Question: I am writing a voxel engine and at the moment
I am working on the Chunk-Rendering-System but I have a problem.
It seems that the textures were repeated on the quads.

There is this green line at the bottom of the grass blocks and I don't know why.
This is the OpenGL-Render-Code:
'''
Texture texture = TextureManager.getTexture(block.getTextureNameForSide(Direction.UP));
texture.bind();
GL11.glBegin(GL11.GL_QUADS);
GL11.glTexCoord2d(0, 0); GL11.glVertex3f(0, 1, 0);
GL11.glTexCoord2d(1, 0); GL11.glVertex3f(0, 1, 1);
GL11.glTexCoord2d(1, 1); GL11.glVertex3f(1, 1, 1);
GL11.glTexCoord2d(0, 1); GL11.glVertex3f(1, 1, 0);
GL11.glEnd();
'''
And here is the OpenGL-Setup:
'''
GL11.glEnable(GL11.GL_TEXTURE_2D);
GL11.glShadeModel(GL11.GL_SMOOTH);
GL11.glClearColor(0.1F, 0.4F, 0.6F, 0F);
GL11.glClearDepth(1F);
GL11.glEnable(GL11.GL_DEPTH_TEST);
GL11.glDepthFunc(GL11.GL_LEQUAL);
GL11.glHint(GL11.GL_PERSPECTIVE_CORRECTION_HINT, GL11.GL_NICEST);
GL11.glCullFace(GL11.GL_BACK);
GL11.glEnable(GL11.GL_CULL_FACE);
'''
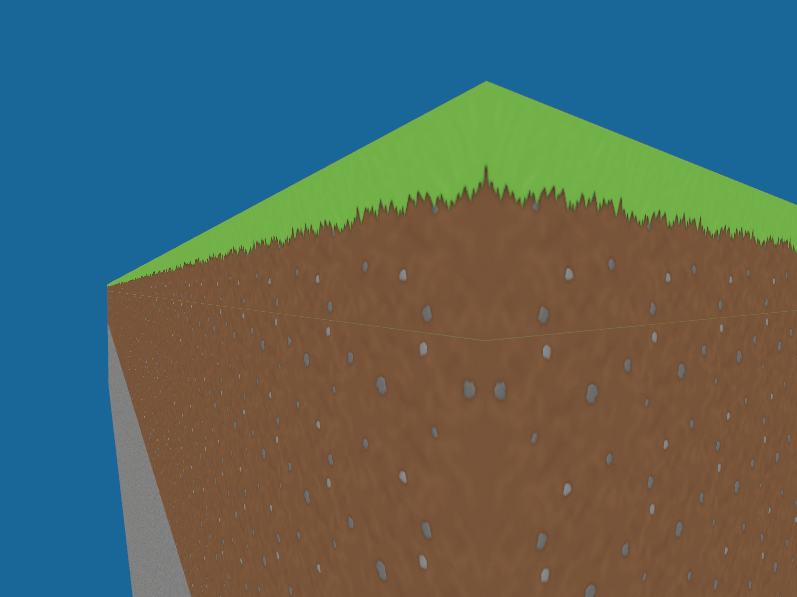
Answer: Make sure 'GL_TEXTURE_WRAP_S' and 'GL_TEXTURE_WRAP_T' are set to 'GL_CLAMP_TO_EDGE'.